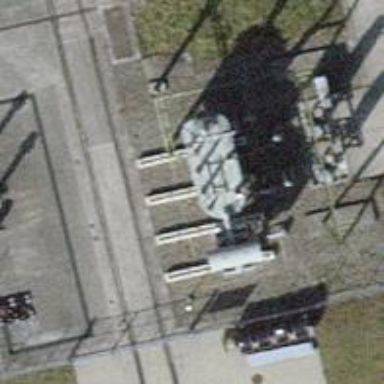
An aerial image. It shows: Power line is depicted.